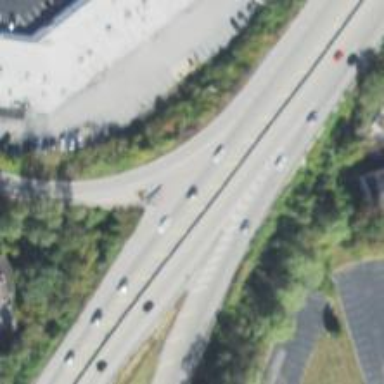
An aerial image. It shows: Trunk link highway.